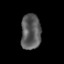
Tissue: prostate
Cell type: T cells
Senescence score: 0.3415
Nuclear area (px): 687
Mean DAPI intensity: 90.719